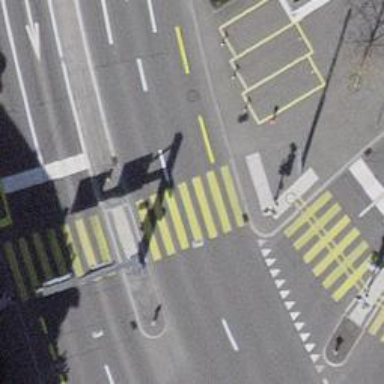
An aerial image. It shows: Road crossing with traffic signals.